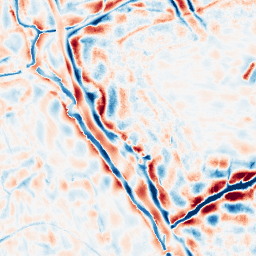
Category: wavelet
Decomposition family: wavelet_dwt
Decomposition parameters: wavelet: db8
level: 4
Upsampling method: regularized
Upsampling parameters: scale: 4
lambda_reg: 0.01
Upsampling scale: 4